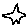
Label: star